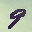
Label: 9